Aerial crown-view tile of a tropical tree (Barro Colorado Island, Panama), acquired 20250512:
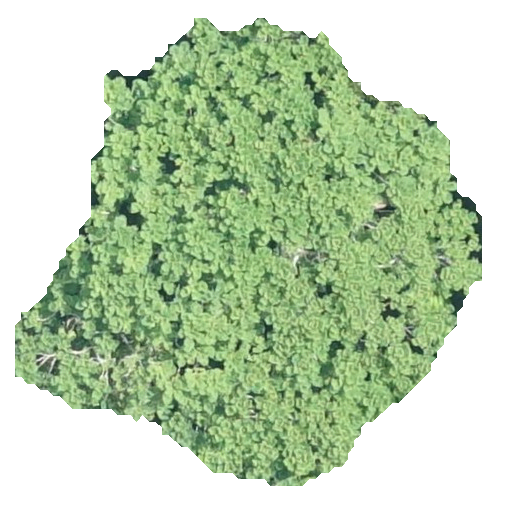
Species: Jacaranda copaia
GBIF accepted scientific name: Jacaranda copaia
Crown area: 211.396 m²